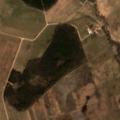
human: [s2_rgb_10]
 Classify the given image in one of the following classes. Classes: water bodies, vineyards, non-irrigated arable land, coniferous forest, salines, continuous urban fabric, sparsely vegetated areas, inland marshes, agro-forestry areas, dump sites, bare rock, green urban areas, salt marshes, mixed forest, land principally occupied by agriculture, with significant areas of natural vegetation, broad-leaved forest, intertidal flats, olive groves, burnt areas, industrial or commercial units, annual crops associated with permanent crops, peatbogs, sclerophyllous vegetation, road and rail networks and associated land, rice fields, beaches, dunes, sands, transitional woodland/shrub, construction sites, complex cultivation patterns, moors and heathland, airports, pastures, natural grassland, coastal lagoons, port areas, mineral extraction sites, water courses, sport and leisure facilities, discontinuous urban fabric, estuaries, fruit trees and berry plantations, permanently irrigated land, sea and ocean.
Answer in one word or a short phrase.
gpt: non-irrigated arable land, pastures, broad-leaved forest, coniferous forest, mixed forest